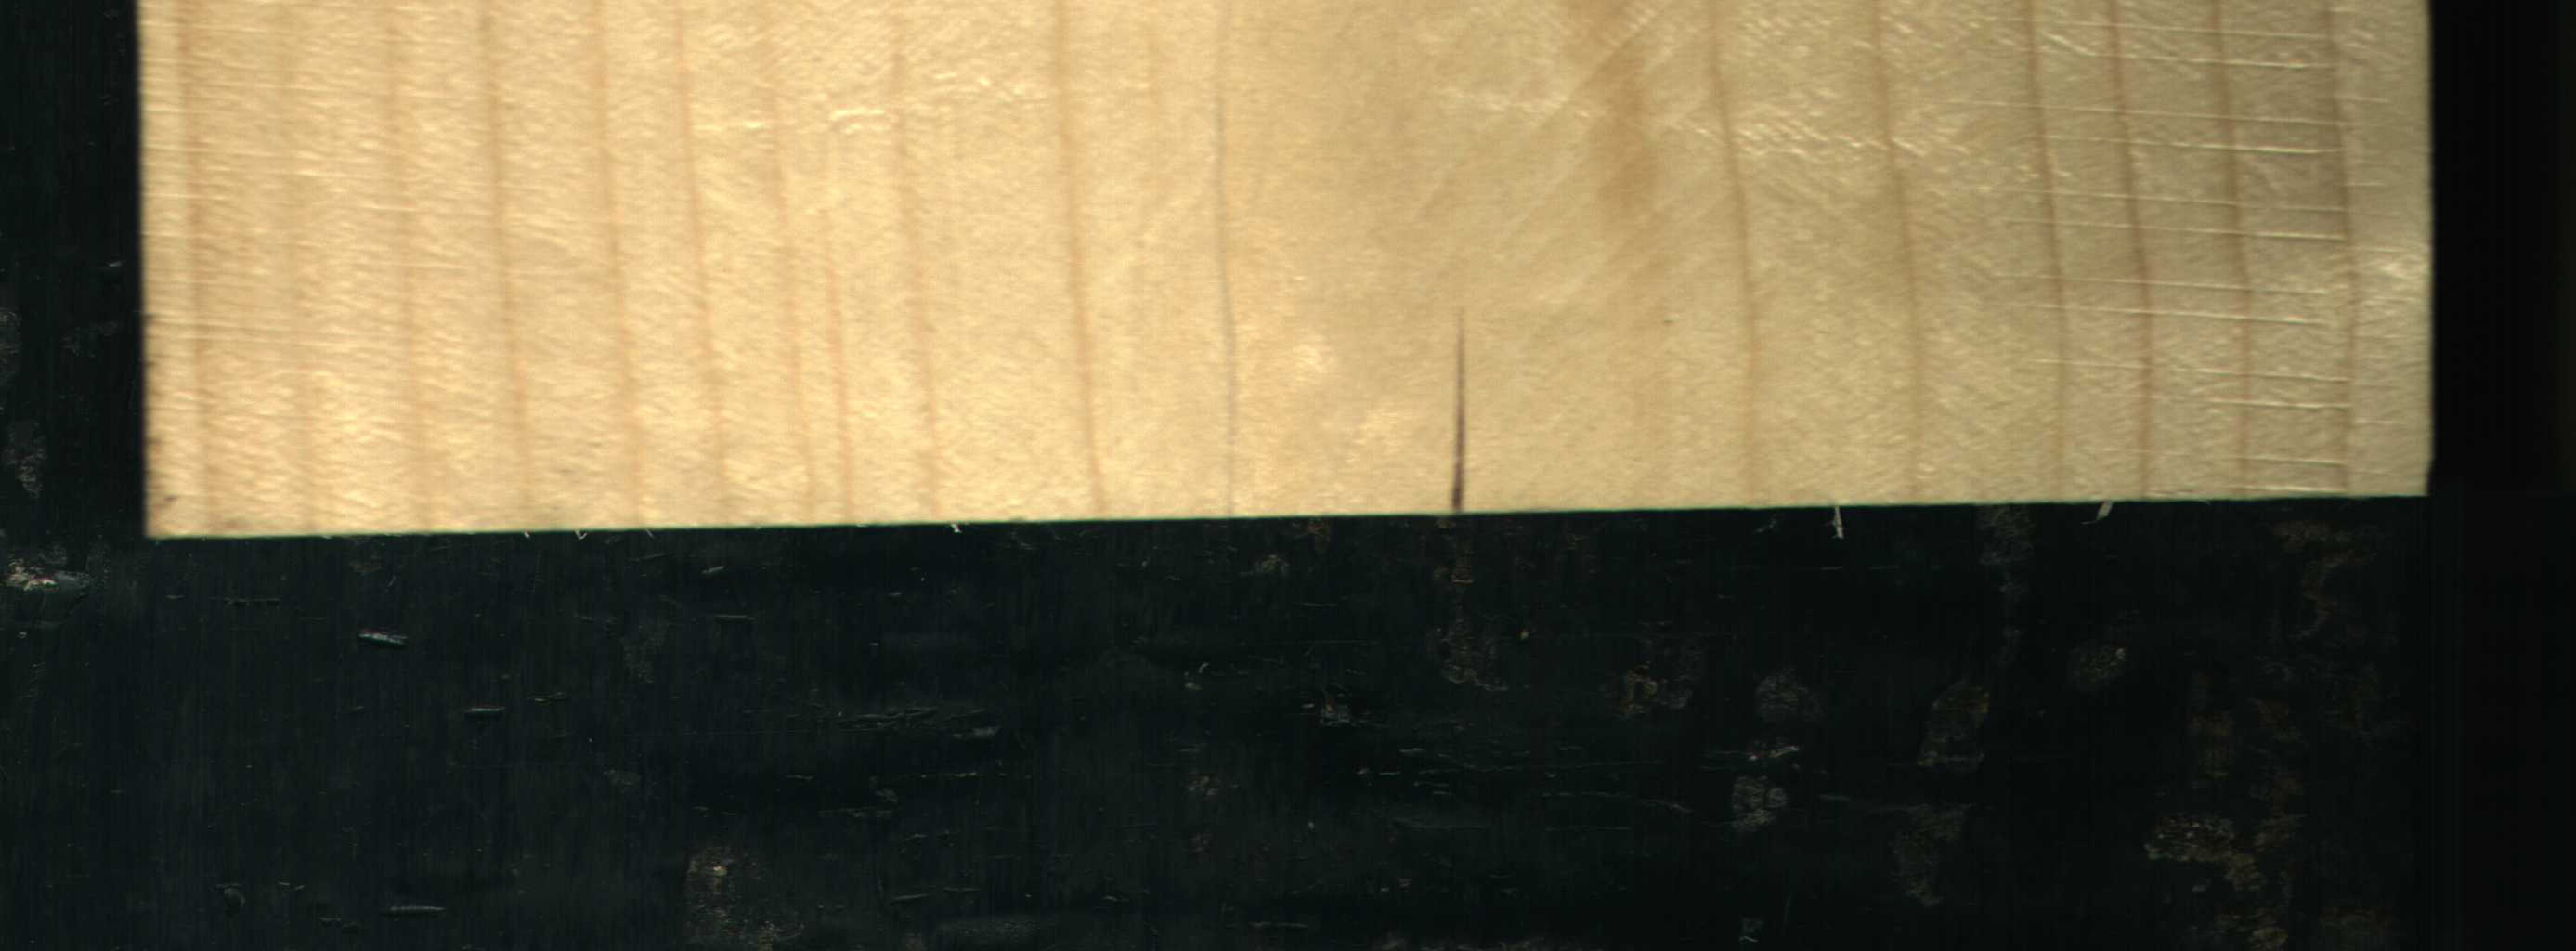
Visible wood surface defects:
Crack